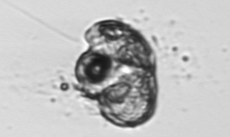
Label: Proterythropsis